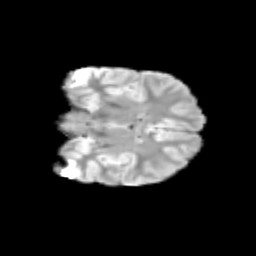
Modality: T2w
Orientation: coronal
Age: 14
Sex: female
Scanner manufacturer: siemens
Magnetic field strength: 3 T
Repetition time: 3.8 s
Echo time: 0.07 s